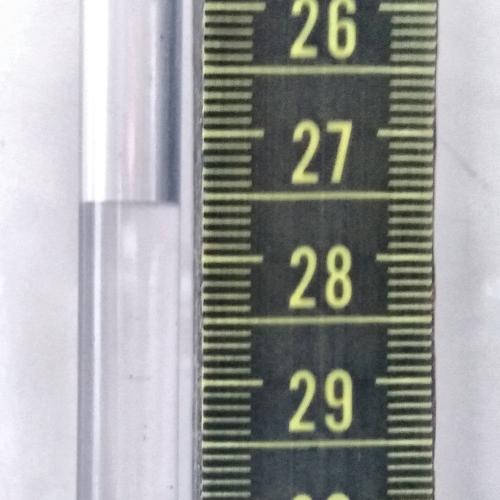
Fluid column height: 27.6 cm